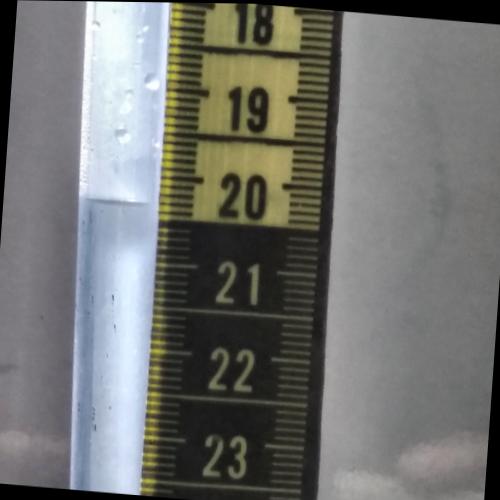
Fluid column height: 20.3 cm